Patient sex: F
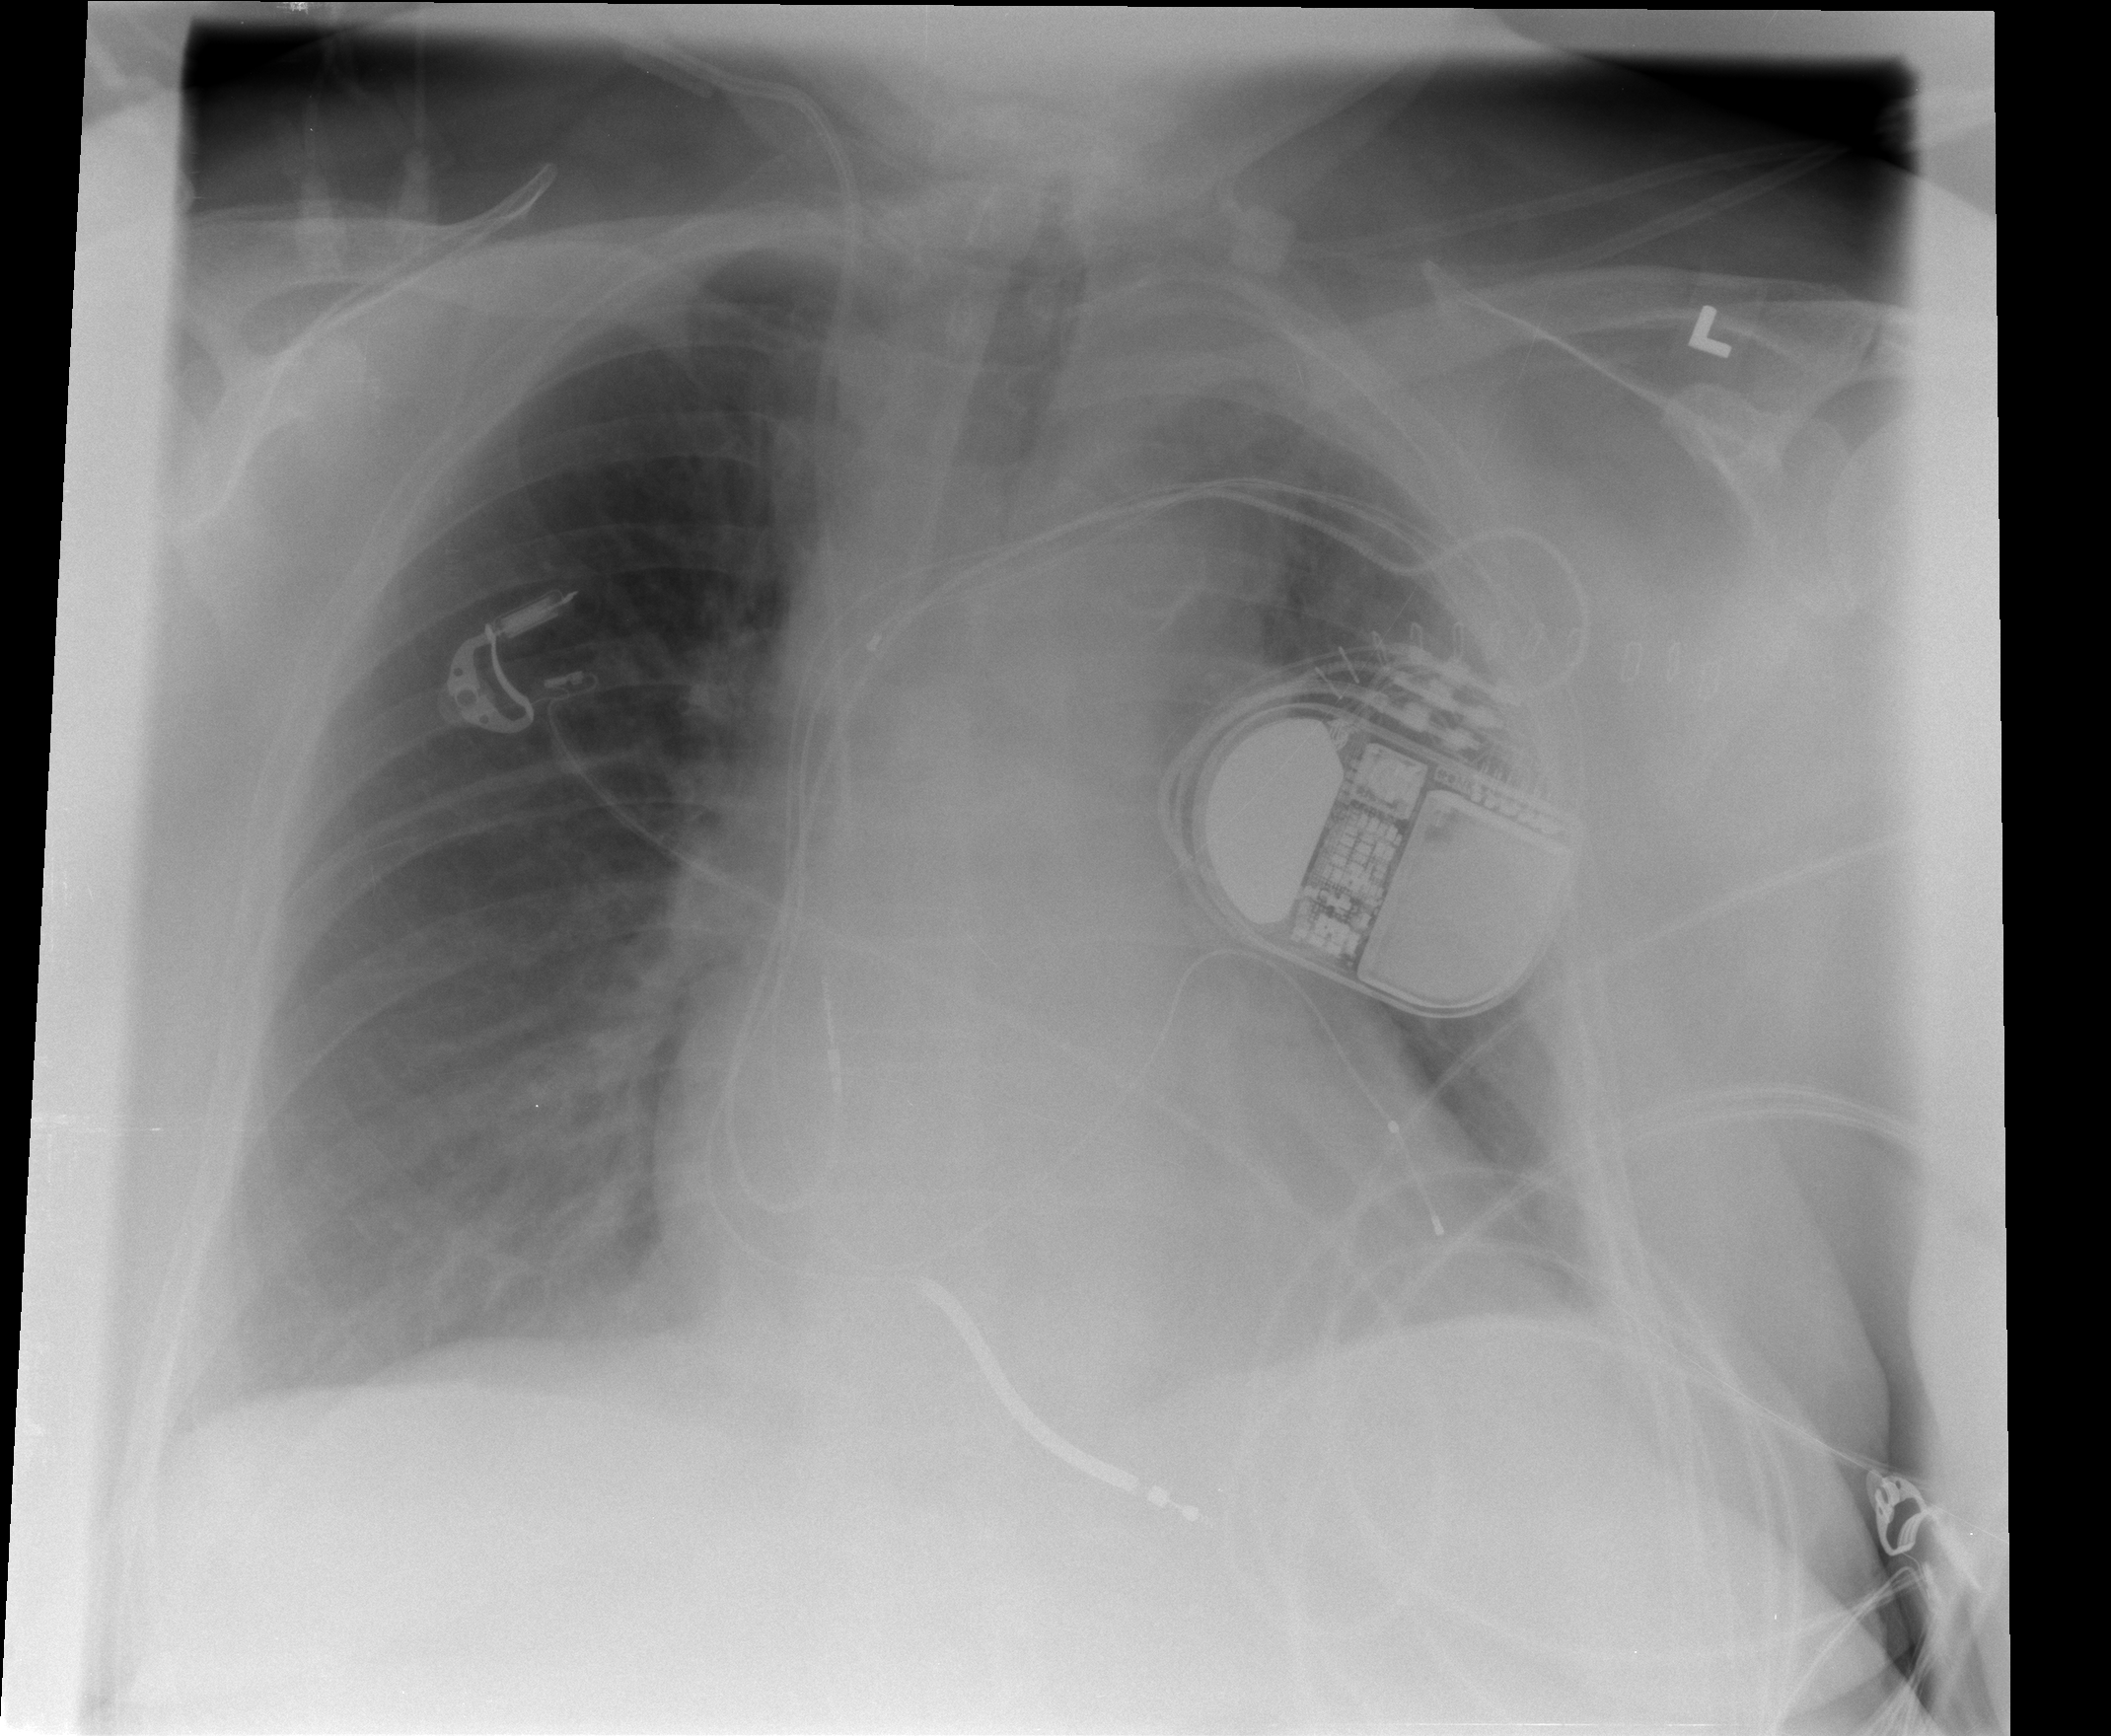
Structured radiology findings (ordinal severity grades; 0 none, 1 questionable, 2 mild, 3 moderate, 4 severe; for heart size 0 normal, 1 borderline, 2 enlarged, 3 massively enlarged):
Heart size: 2
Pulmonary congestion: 0
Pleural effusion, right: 2
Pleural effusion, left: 0
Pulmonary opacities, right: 0
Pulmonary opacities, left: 2
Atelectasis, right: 1
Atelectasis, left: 2